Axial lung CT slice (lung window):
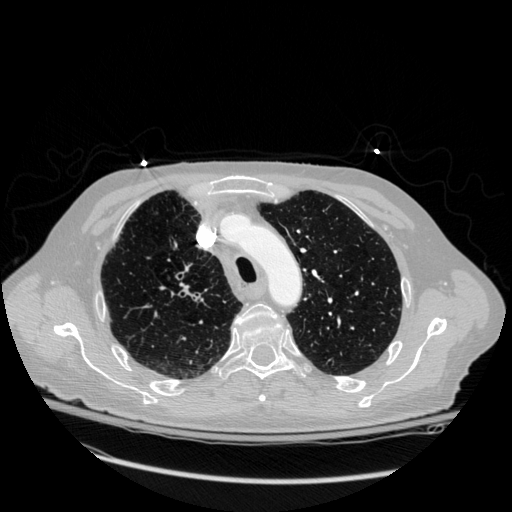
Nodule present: no